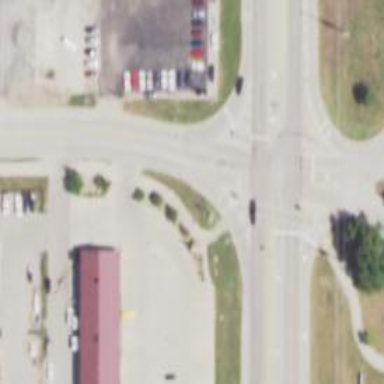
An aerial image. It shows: Crossing with line markings on the road.